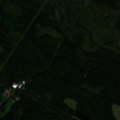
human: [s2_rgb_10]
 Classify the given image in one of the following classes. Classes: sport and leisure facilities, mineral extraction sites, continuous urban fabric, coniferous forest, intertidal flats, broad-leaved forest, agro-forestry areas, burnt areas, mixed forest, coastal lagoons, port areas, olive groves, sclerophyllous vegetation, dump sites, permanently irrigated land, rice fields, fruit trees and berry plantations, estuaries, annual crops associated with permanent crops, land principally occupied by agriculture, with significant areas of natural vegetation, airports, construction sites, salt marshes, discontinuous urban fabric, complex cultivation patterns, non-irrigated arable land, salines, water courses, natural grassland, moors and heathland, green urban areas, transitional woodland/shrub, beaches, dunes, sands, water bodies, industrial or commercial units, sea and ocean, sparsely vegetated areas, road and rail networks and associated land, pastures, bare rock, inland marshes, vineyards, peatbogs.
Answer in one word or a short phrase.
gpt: land principally occupied by agriculture, with significant areas of natural vegetation, coniferous forest, mixed forest, transitional woodland/shrub